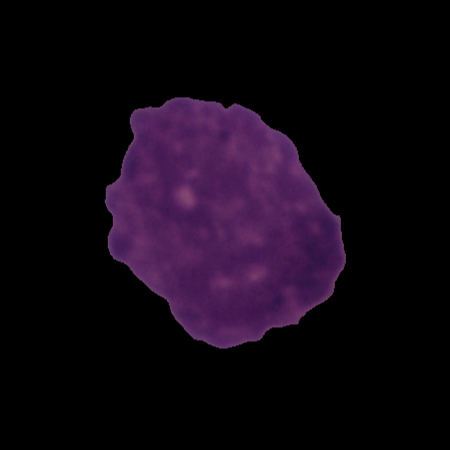
Label: cancer